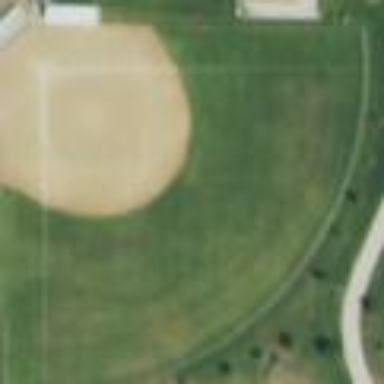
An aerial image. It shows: Baseball pitch for leisure land.